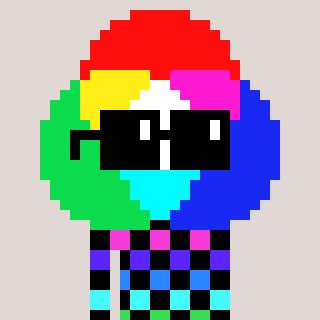
a pixel art character with square black sunglasses, a color circle-shaped head and a gold-colored body on a warm background